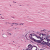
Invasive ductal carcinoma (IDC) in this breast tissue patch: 0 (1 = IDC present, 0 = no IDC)